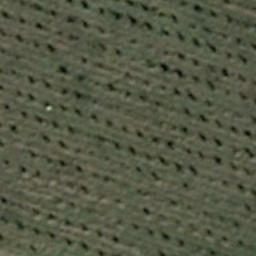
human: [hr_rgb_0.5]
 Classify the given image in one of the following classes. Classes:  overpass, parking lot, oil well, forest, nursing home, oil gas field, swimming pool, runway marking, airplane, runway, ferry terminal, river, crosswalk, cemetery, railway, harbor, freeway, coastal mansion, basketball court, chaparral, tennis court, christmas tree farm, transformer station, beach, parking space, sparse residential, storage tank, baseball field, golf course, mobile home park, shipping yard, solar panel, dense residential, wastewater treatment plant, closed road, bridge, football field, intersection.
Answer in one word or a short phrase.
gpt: christmas tree farm